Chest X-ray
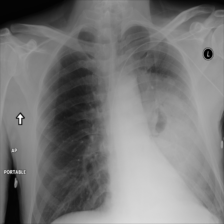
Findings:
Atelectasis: negative
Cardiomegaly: negative
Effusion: negative
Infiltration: negative
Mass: negative
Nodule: negative
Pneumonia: positive
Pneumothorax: negative
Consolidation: positive
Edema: negative
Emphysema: negative
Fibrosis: negative
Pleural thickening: negative
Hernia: negative